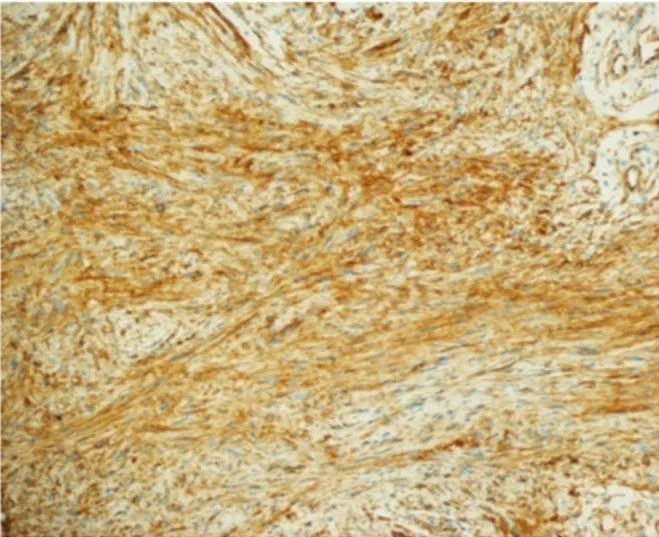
Histopathology slide showing spindle cell lesion with diffuse s100 staining consistent with schwannoma.
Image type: pathology (immunostaining)